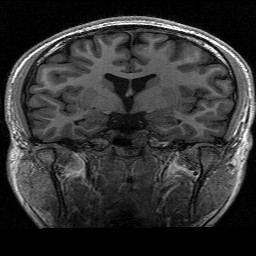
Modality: T1w
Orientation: sagittal
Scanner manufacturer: siemens
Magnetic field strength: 3 T